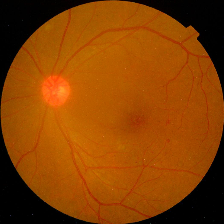
Diabetic retinopathy grade: No DR